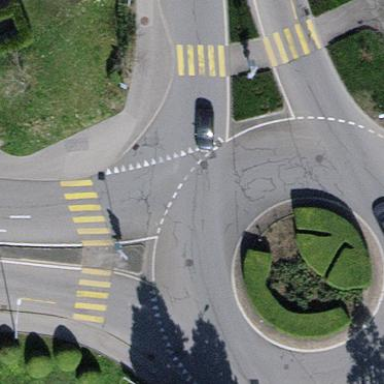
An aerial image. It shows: Asphalt road that is secondary route leading to roundabout.